Fundus camera: zeiss
Shooting center: fovea
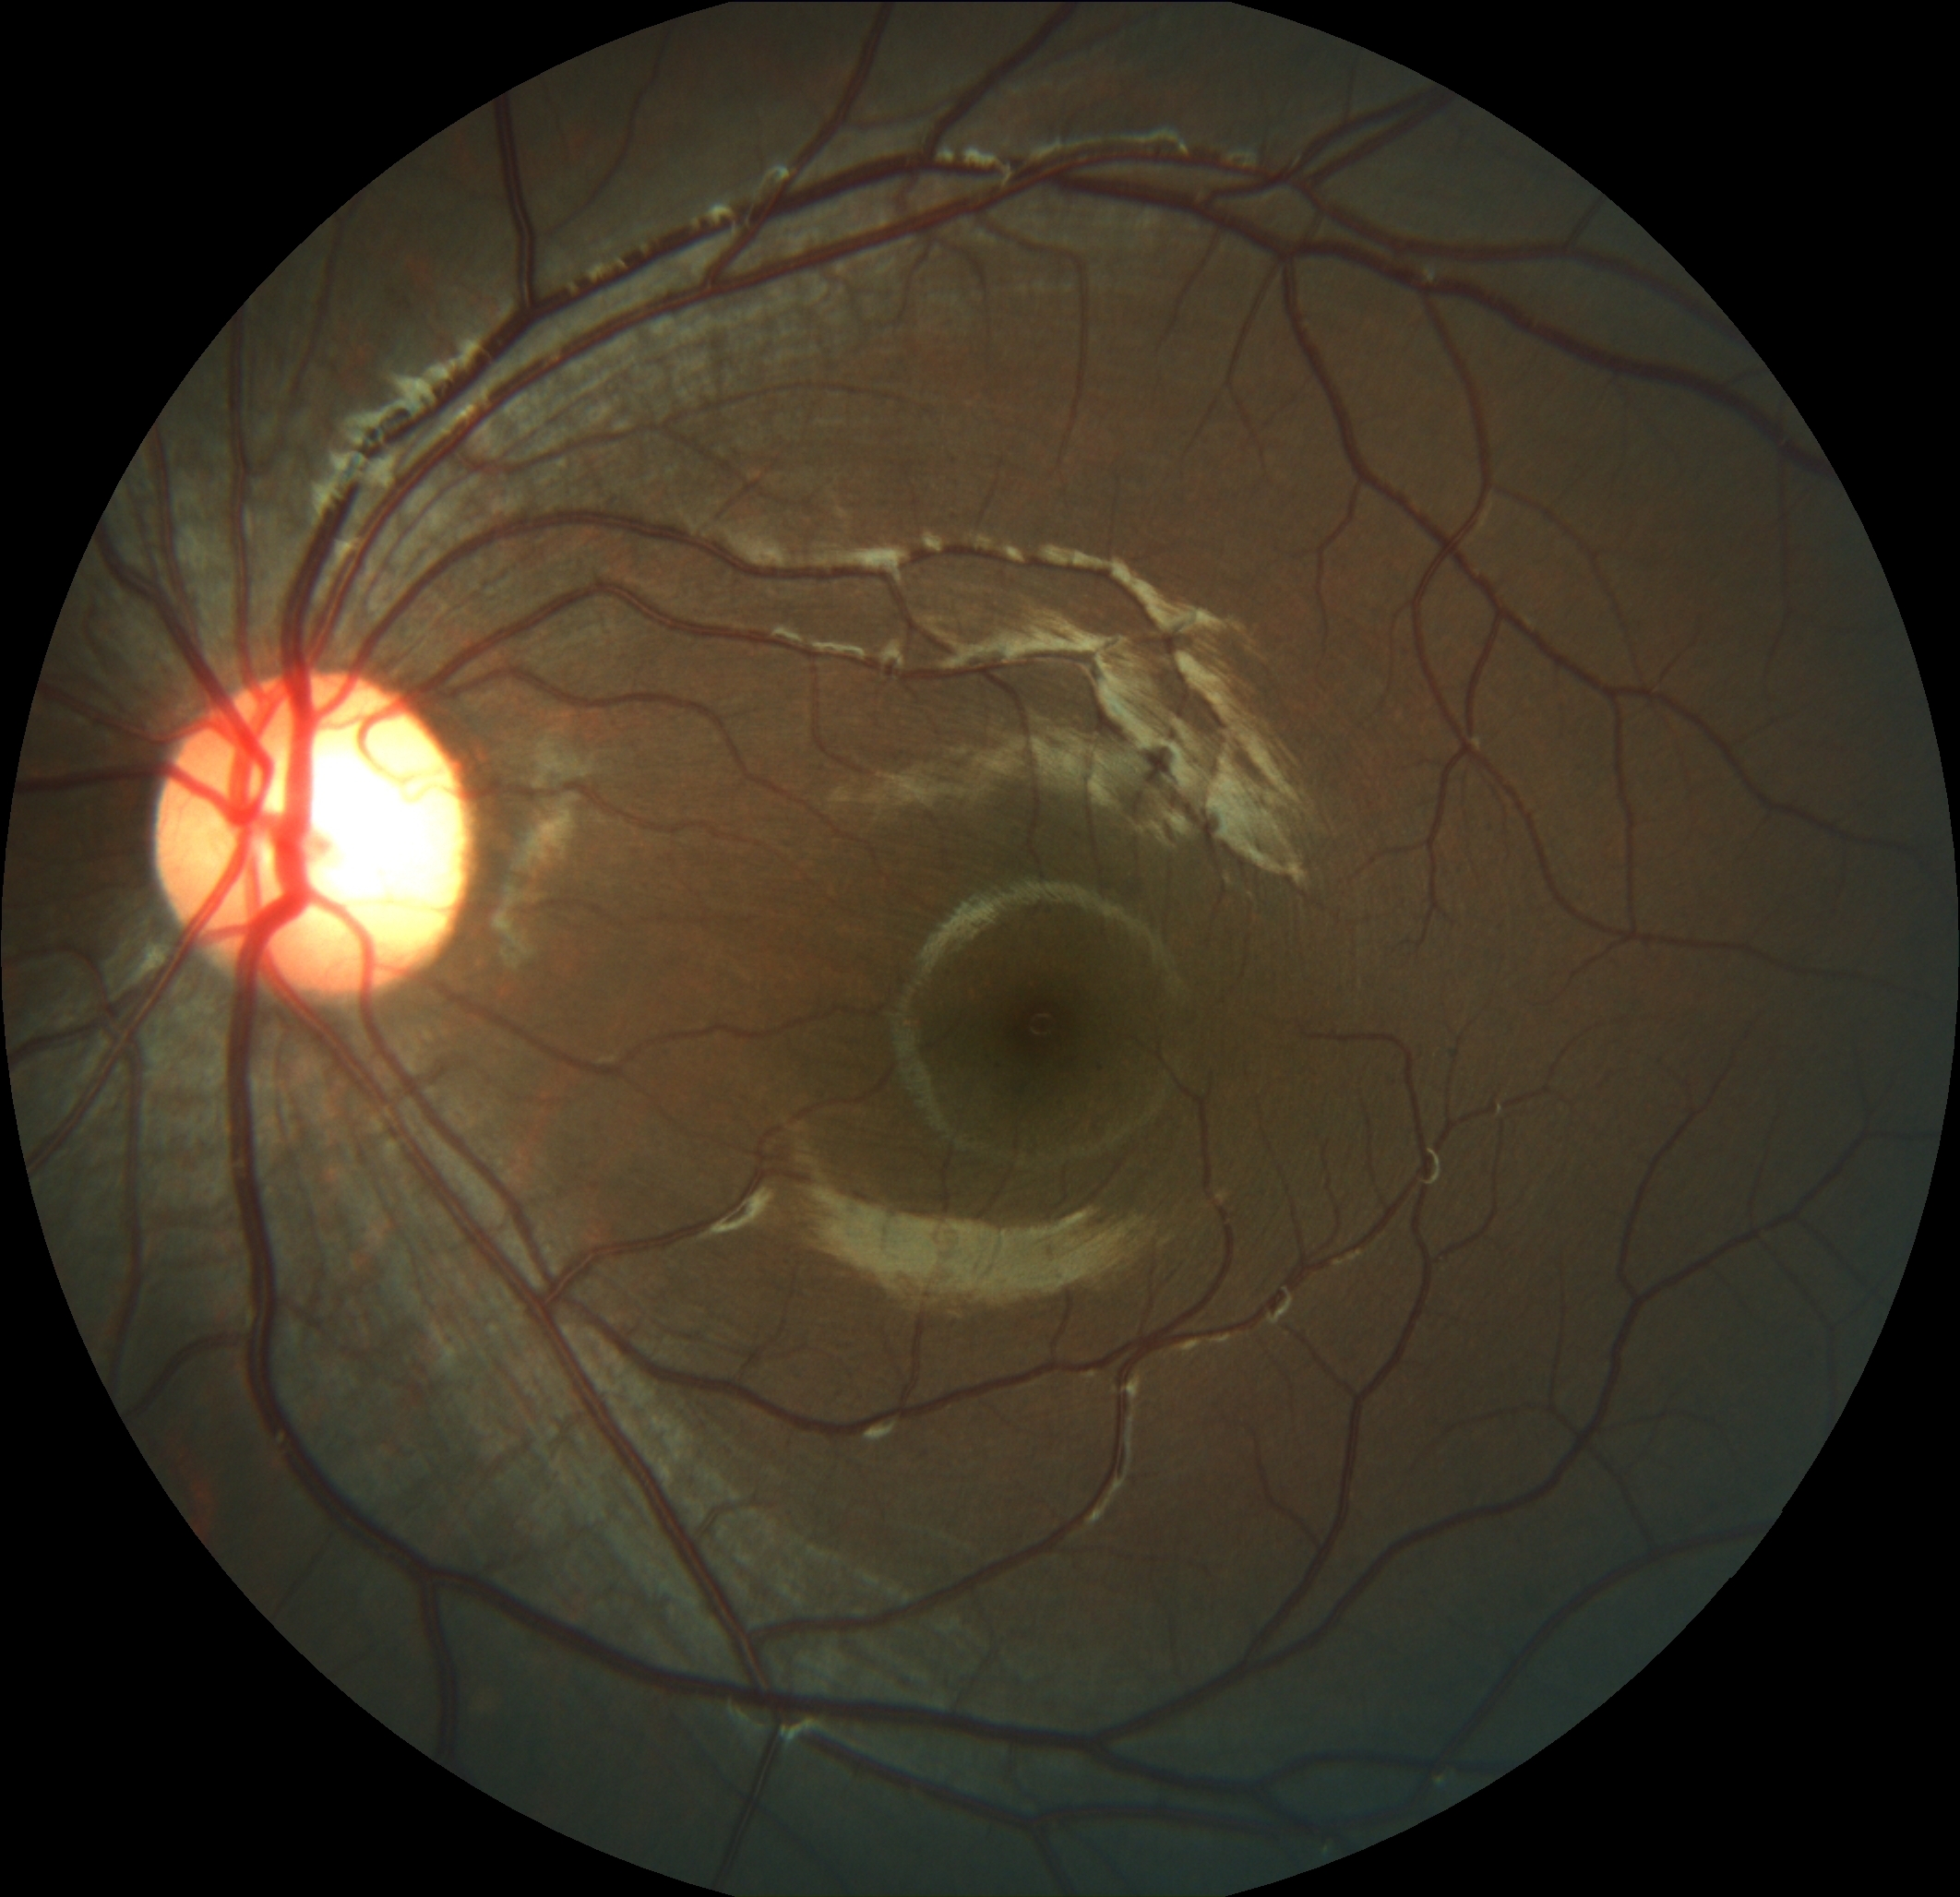
Pathologic myopia: no
Patchy retinal atrophy: absent
Retinal detachment: absent